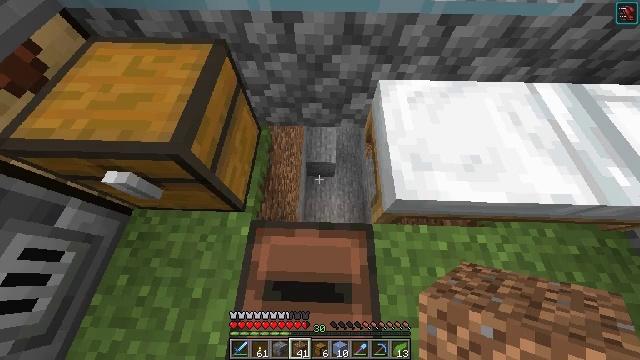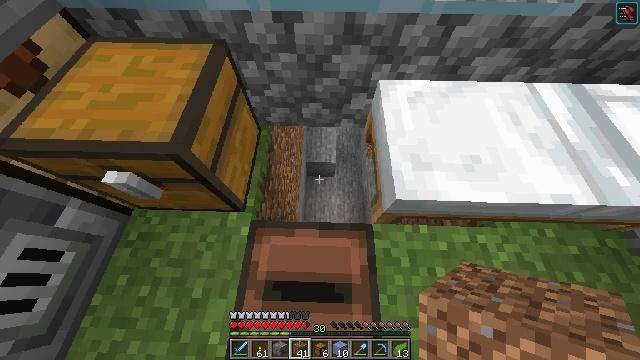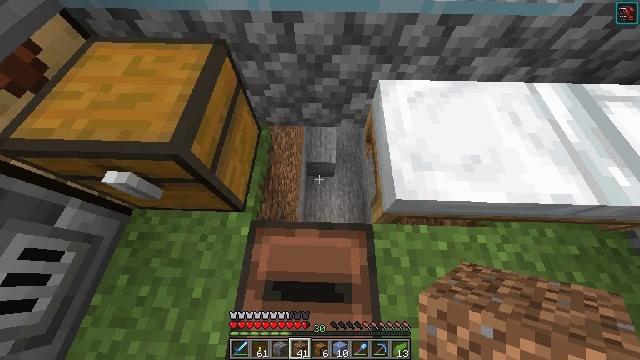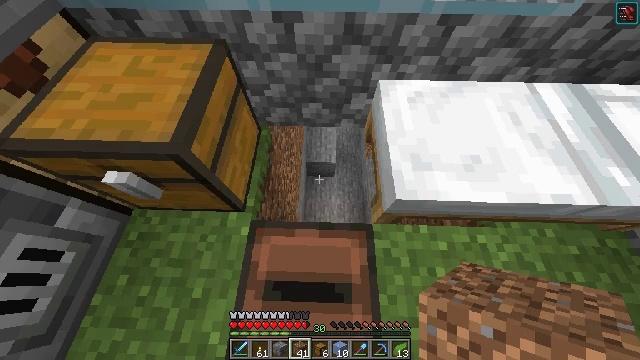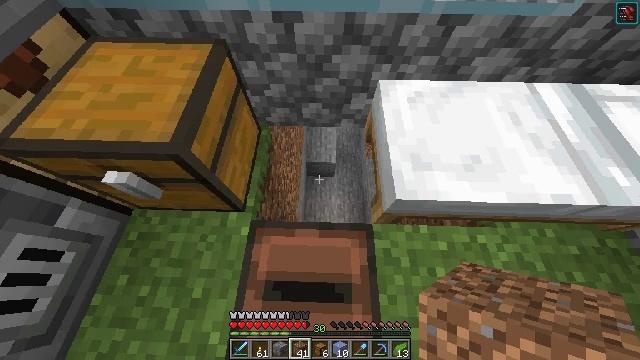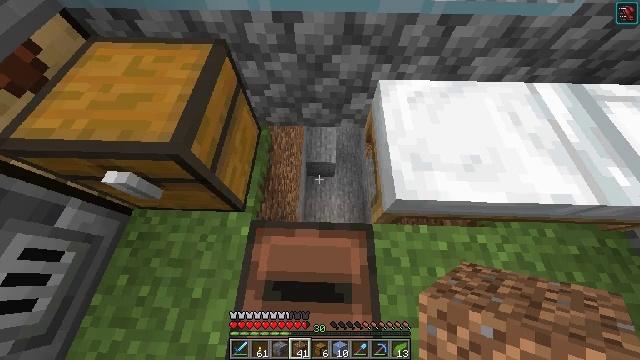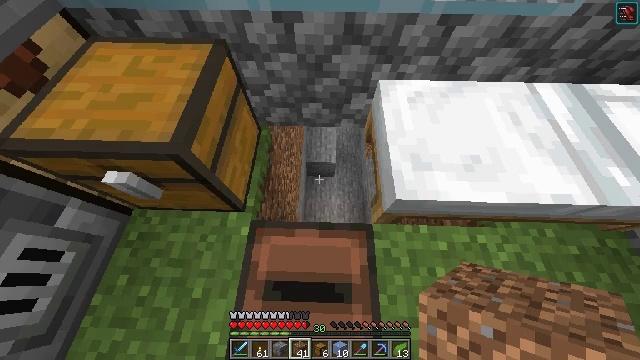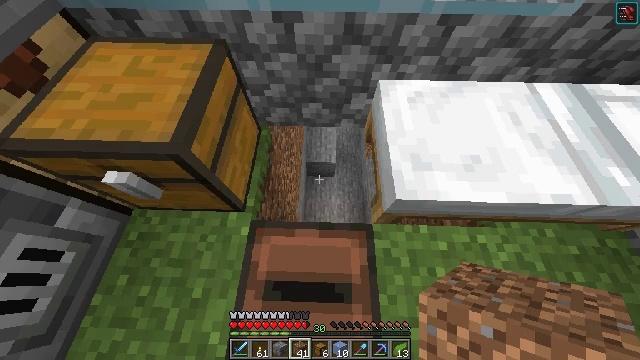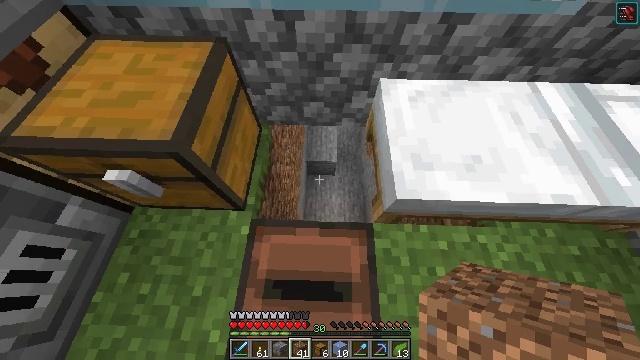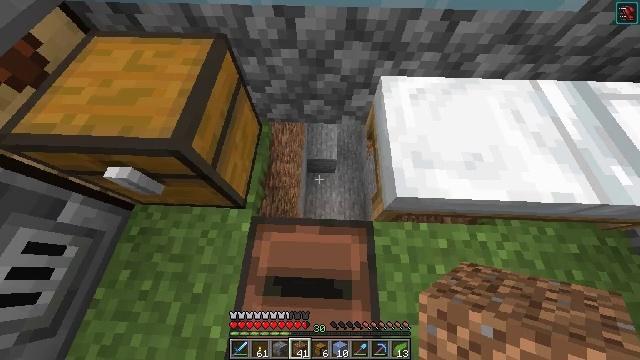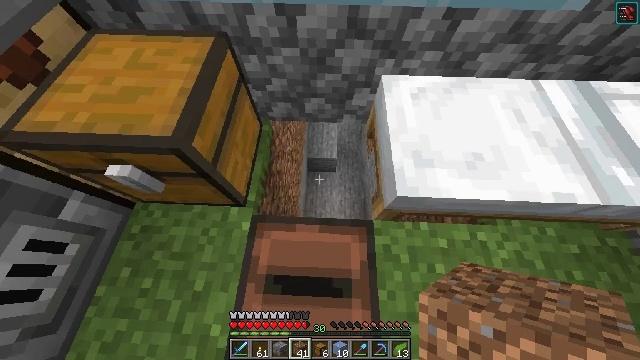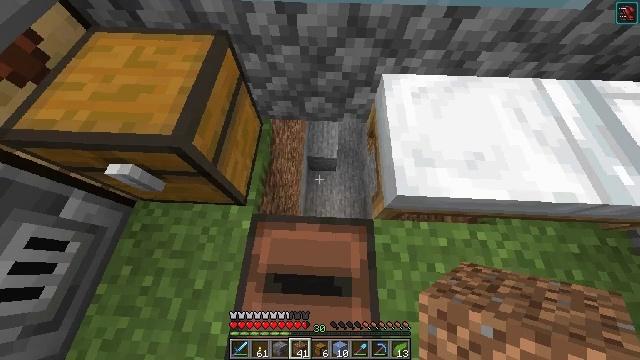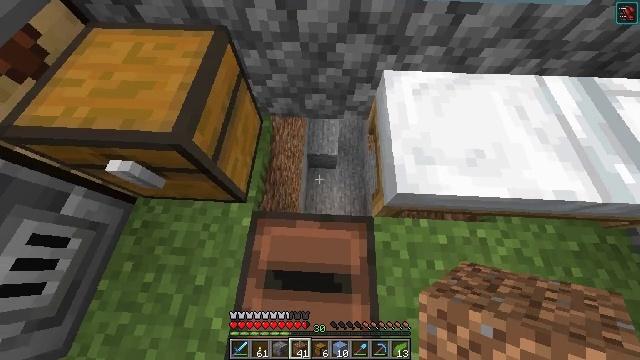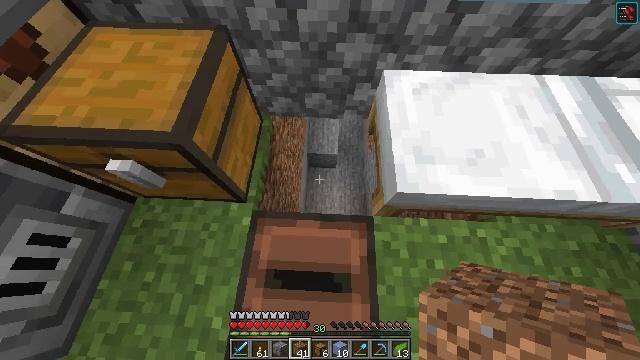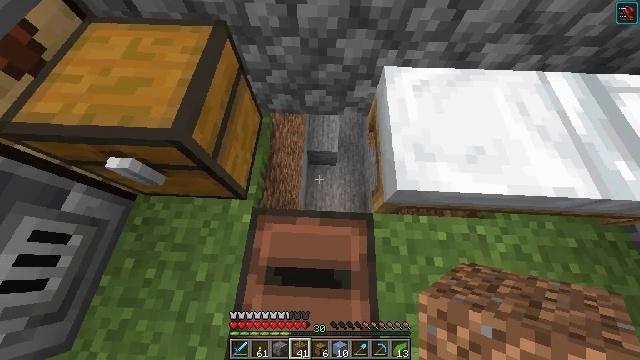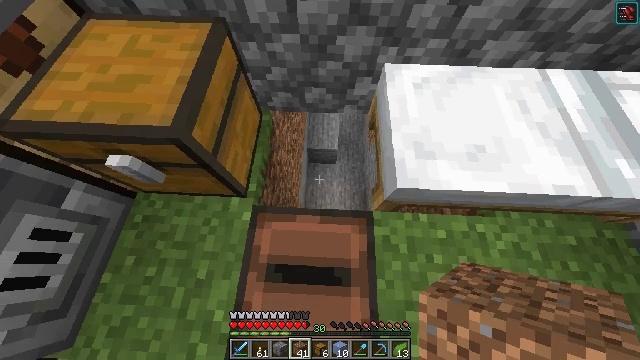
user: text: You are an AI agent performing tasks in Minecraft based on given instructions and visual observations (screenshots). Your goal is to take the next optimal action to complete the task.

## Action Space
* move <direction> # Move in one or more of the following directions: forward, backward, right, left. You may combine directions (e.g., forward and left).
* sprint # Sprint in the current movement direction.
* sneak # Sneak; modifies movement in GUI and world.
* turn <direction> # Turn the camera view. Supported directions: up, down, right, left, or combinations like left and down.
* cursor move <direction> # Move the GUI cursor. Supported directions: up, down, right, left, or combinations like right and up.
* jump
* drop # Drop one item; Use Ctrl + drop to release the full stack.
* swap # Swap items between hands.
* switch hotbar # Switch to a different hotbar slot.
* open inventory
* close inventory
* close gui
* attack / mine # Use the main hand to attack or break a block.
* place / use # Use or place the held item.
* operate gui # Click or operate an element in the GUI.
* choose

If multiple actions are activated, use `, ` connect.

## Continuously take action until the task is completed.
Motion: motion action
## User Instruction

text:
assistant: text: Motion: no_op
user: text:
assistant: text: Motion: no_op
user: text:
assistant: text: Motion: no_op
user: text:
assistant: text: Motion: no_op
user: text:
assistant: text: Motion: no_op
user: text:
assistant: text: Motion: no_op
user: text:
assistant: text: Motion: no_op
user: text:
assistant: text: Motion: no_op
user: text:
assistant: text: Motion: no_op
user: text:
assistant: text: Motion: no_op
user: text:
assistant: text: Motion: no_op
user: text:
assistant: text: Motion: no_op
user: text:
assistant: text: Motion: no_op
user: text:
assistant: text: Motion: no_op
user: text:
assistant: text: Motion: no_op
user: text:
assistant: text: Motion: no_op
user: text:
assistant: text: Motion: no_op
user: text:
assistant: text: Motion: no_op
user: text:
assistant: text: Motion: no_op
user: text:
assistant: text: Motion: no_op
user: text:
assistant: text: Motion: no_op
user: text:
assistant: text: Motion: no_op
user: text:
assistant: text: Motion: no_op
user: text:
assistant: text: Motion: move forward
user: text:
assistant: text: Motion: move forward
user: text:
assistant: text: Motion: no_op
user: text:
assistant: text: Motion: no_op
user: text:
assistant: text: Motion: no_op
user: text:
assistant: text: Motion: no_op
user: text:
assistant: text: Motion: no_op